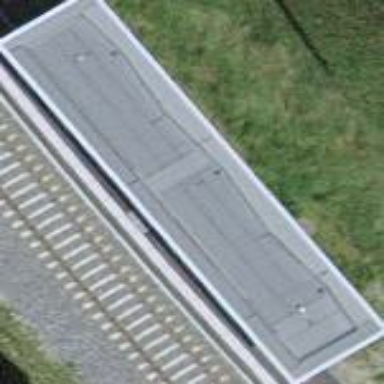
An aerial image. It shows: Public transport shelter building.